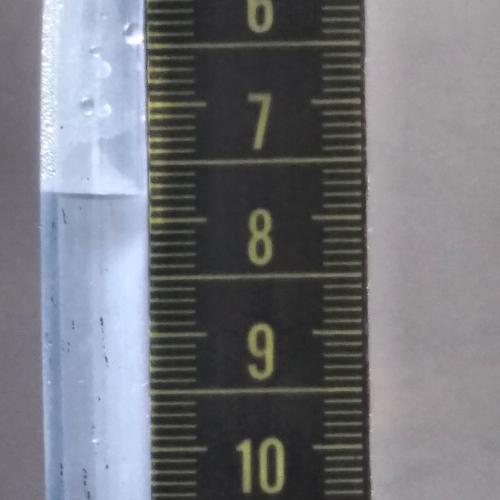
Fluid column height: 7.8 cm